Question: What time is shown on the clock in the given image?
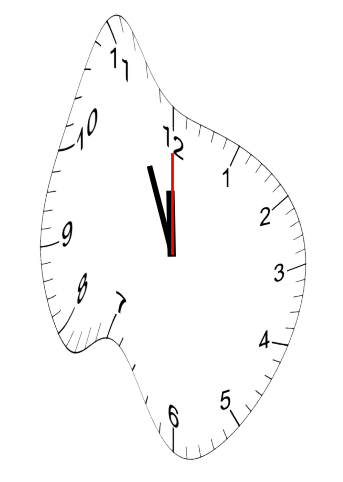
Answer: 11:56:00